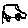
Label: car